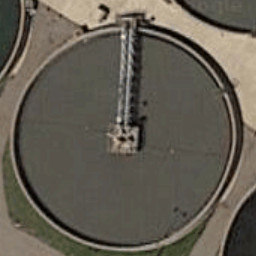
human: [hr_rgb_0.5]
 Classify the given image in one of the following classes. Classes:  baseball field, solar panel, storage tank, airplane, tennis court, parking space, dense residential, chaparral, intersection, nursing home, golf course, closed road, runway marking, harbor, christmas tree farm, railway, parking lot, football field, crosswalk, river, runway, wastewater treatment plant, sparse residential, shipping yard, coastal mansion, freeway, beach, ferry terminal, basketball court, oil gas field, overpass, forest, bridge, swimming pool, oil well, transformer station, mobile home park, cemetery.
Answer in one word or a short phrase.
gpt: wastewater treatment plant